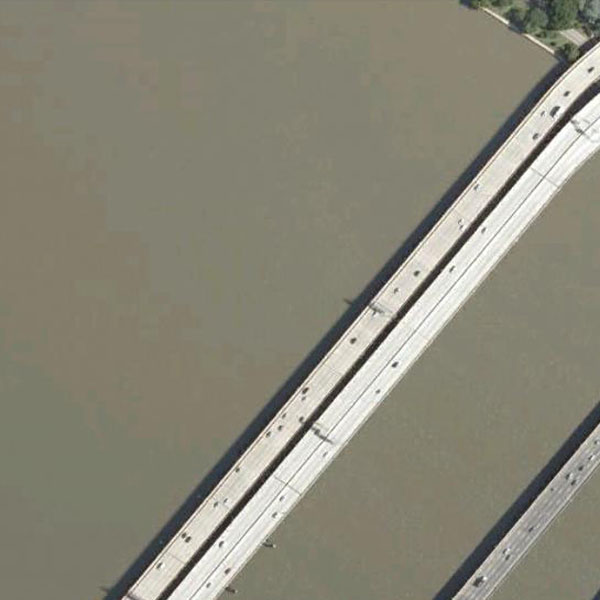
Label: Bridge